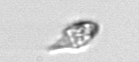
Label: Balanion